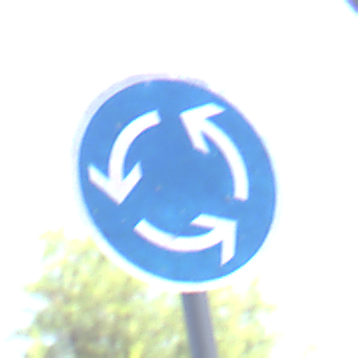
Verkehrszeichen: Kreisverkehr
Umgebung: Roofed, Underpass
Tageszeit: Midday
Wetter: Clear
Licht: Natural
Jahreszeit: NotSpecified
Kontrast: LowContrast